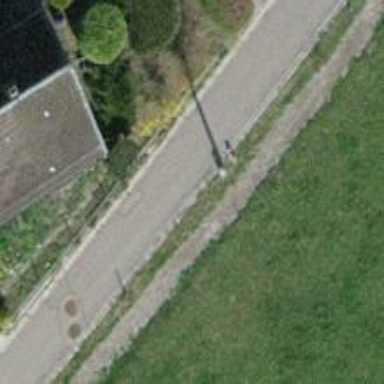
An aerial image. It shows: Power pole.